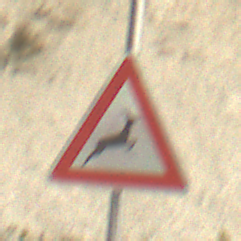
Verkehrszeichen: WildwechselLinks
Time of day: Midday
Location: Outdoor (Beach)
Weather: PartlyCloudy
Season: NotSpecified
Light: Natural